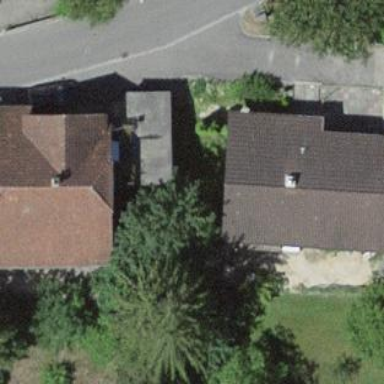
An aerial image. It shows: House with tiled roof.